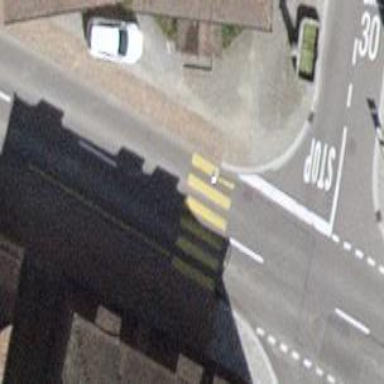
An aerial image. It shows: Marked uncontrolled road crossing.